Question: Count the number of objects in the diagram.
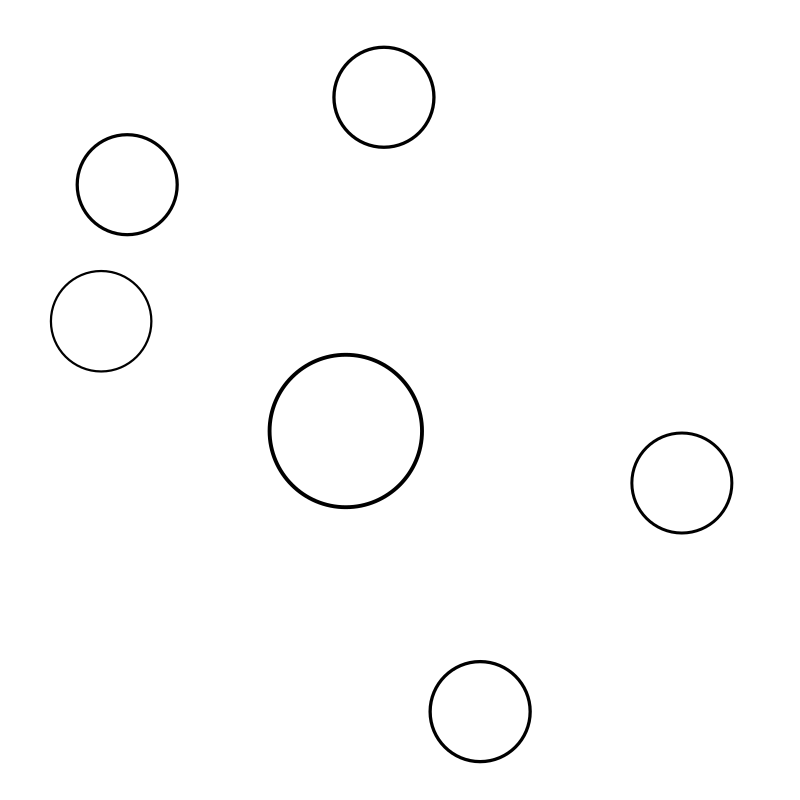
Answer: 6